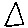
Label: triangle